Interaction volume radius: 5 \u00c5
Interaction volume height: 30 \u00c5
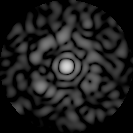
Disorder parameter: 0.7891